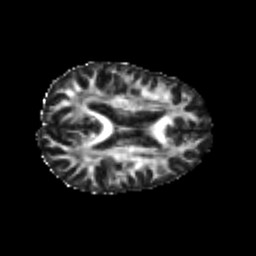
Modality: FA
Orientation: axial
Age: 24
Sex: female
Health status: healthy
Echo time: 0.074 s